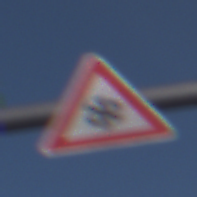
Verkehrszeichen: SchneeOderEisglaette
Umgebung: Outdoor, Nature
Tageszeit: MorningAfternoon
Wetter: PartlyCloudy
Licht: Natural
Jahreszeit: NotSpecified
Kontrast: HighContrast